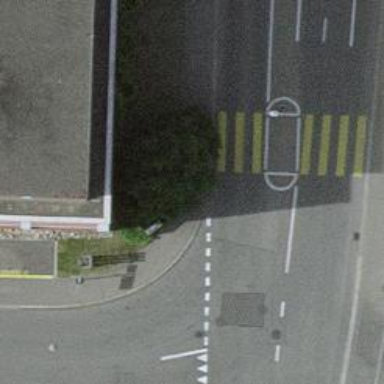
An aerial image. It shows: Street cabinet.